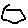
Label: hexagon